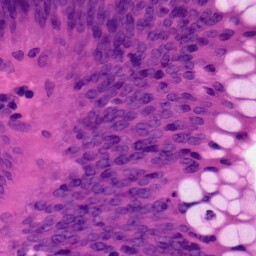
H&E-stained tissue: Colon